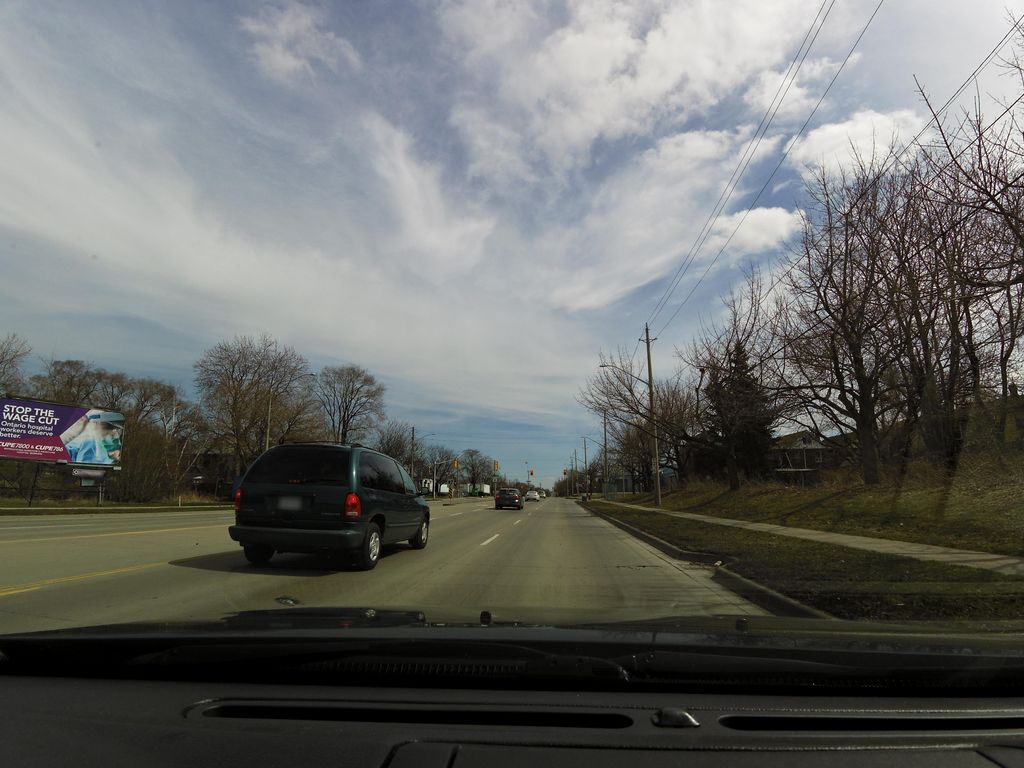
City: hamilton